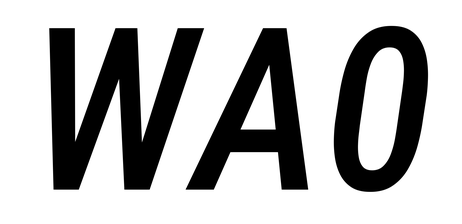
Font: Roboto-Italic_Condensed_Medium_Italic